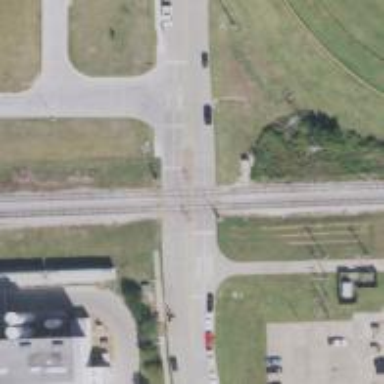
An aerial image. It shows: Railway level crossing.